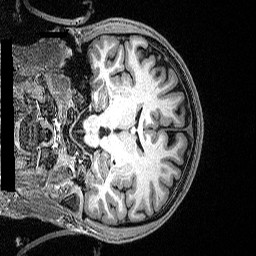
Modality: T1w
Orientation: coronal
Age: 26
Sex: male
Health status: healthy
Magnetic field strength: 3 T
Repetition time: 2.53 s
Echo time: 0.00331 s